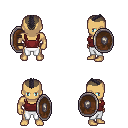
a pixel art fantasy rpg character, male body template, human, tanned skin, maroon pirate shirt, white pants, raven short mohawk hairstyle, shield, four views (front, back, left, right), 2x2 character sprite sheet, small pixel art, hard edges, no anti-aliasing